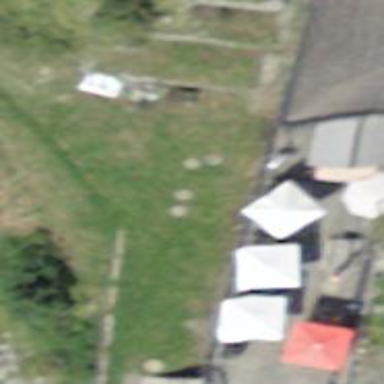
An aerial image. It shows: Toilets.